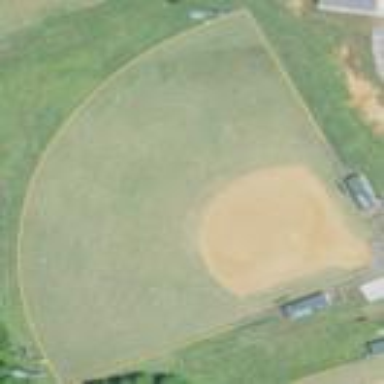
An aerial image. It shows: Baseball pitch surrounded by fence.